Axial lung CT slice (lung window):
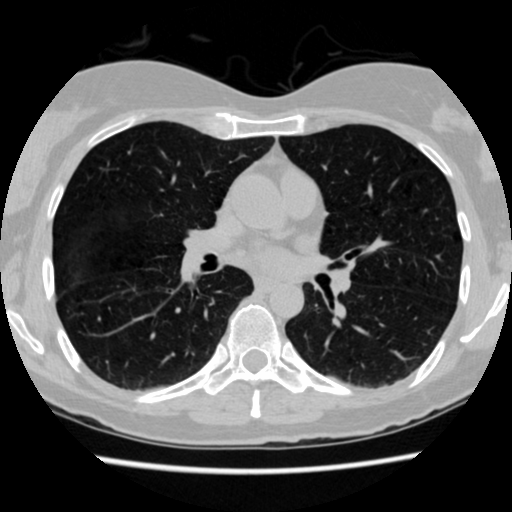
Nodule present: no